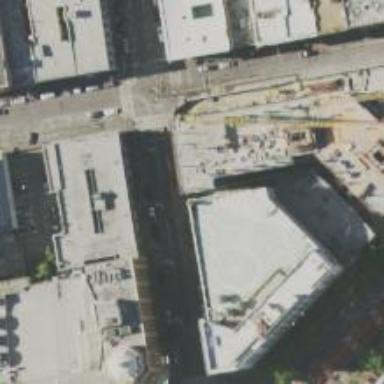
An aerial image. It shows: Theatre building.